Aerial crown-view tile of a tropical tree (Barro Colorado Island, Panama), acquired 20241216:
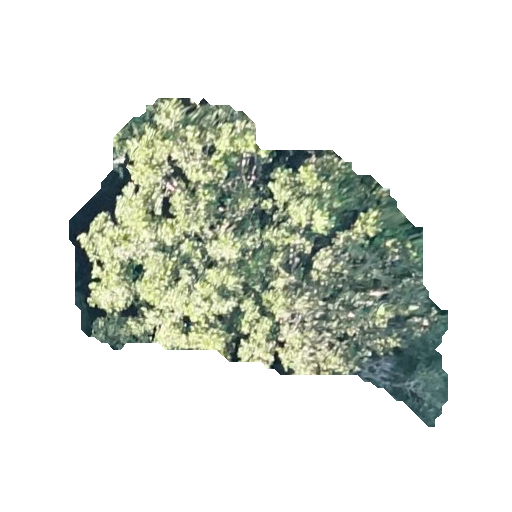
Species: Poulsenia armata
GBIF accepted scientific name: Poulsenia armata
Crown area: 111.143 m²